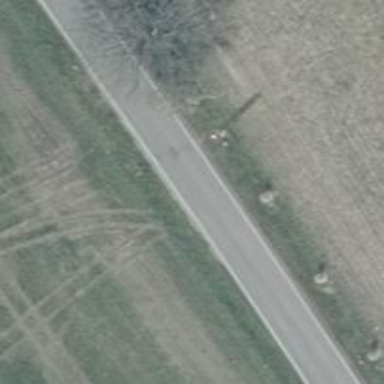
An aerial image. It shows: Tertiary road.